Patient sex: F
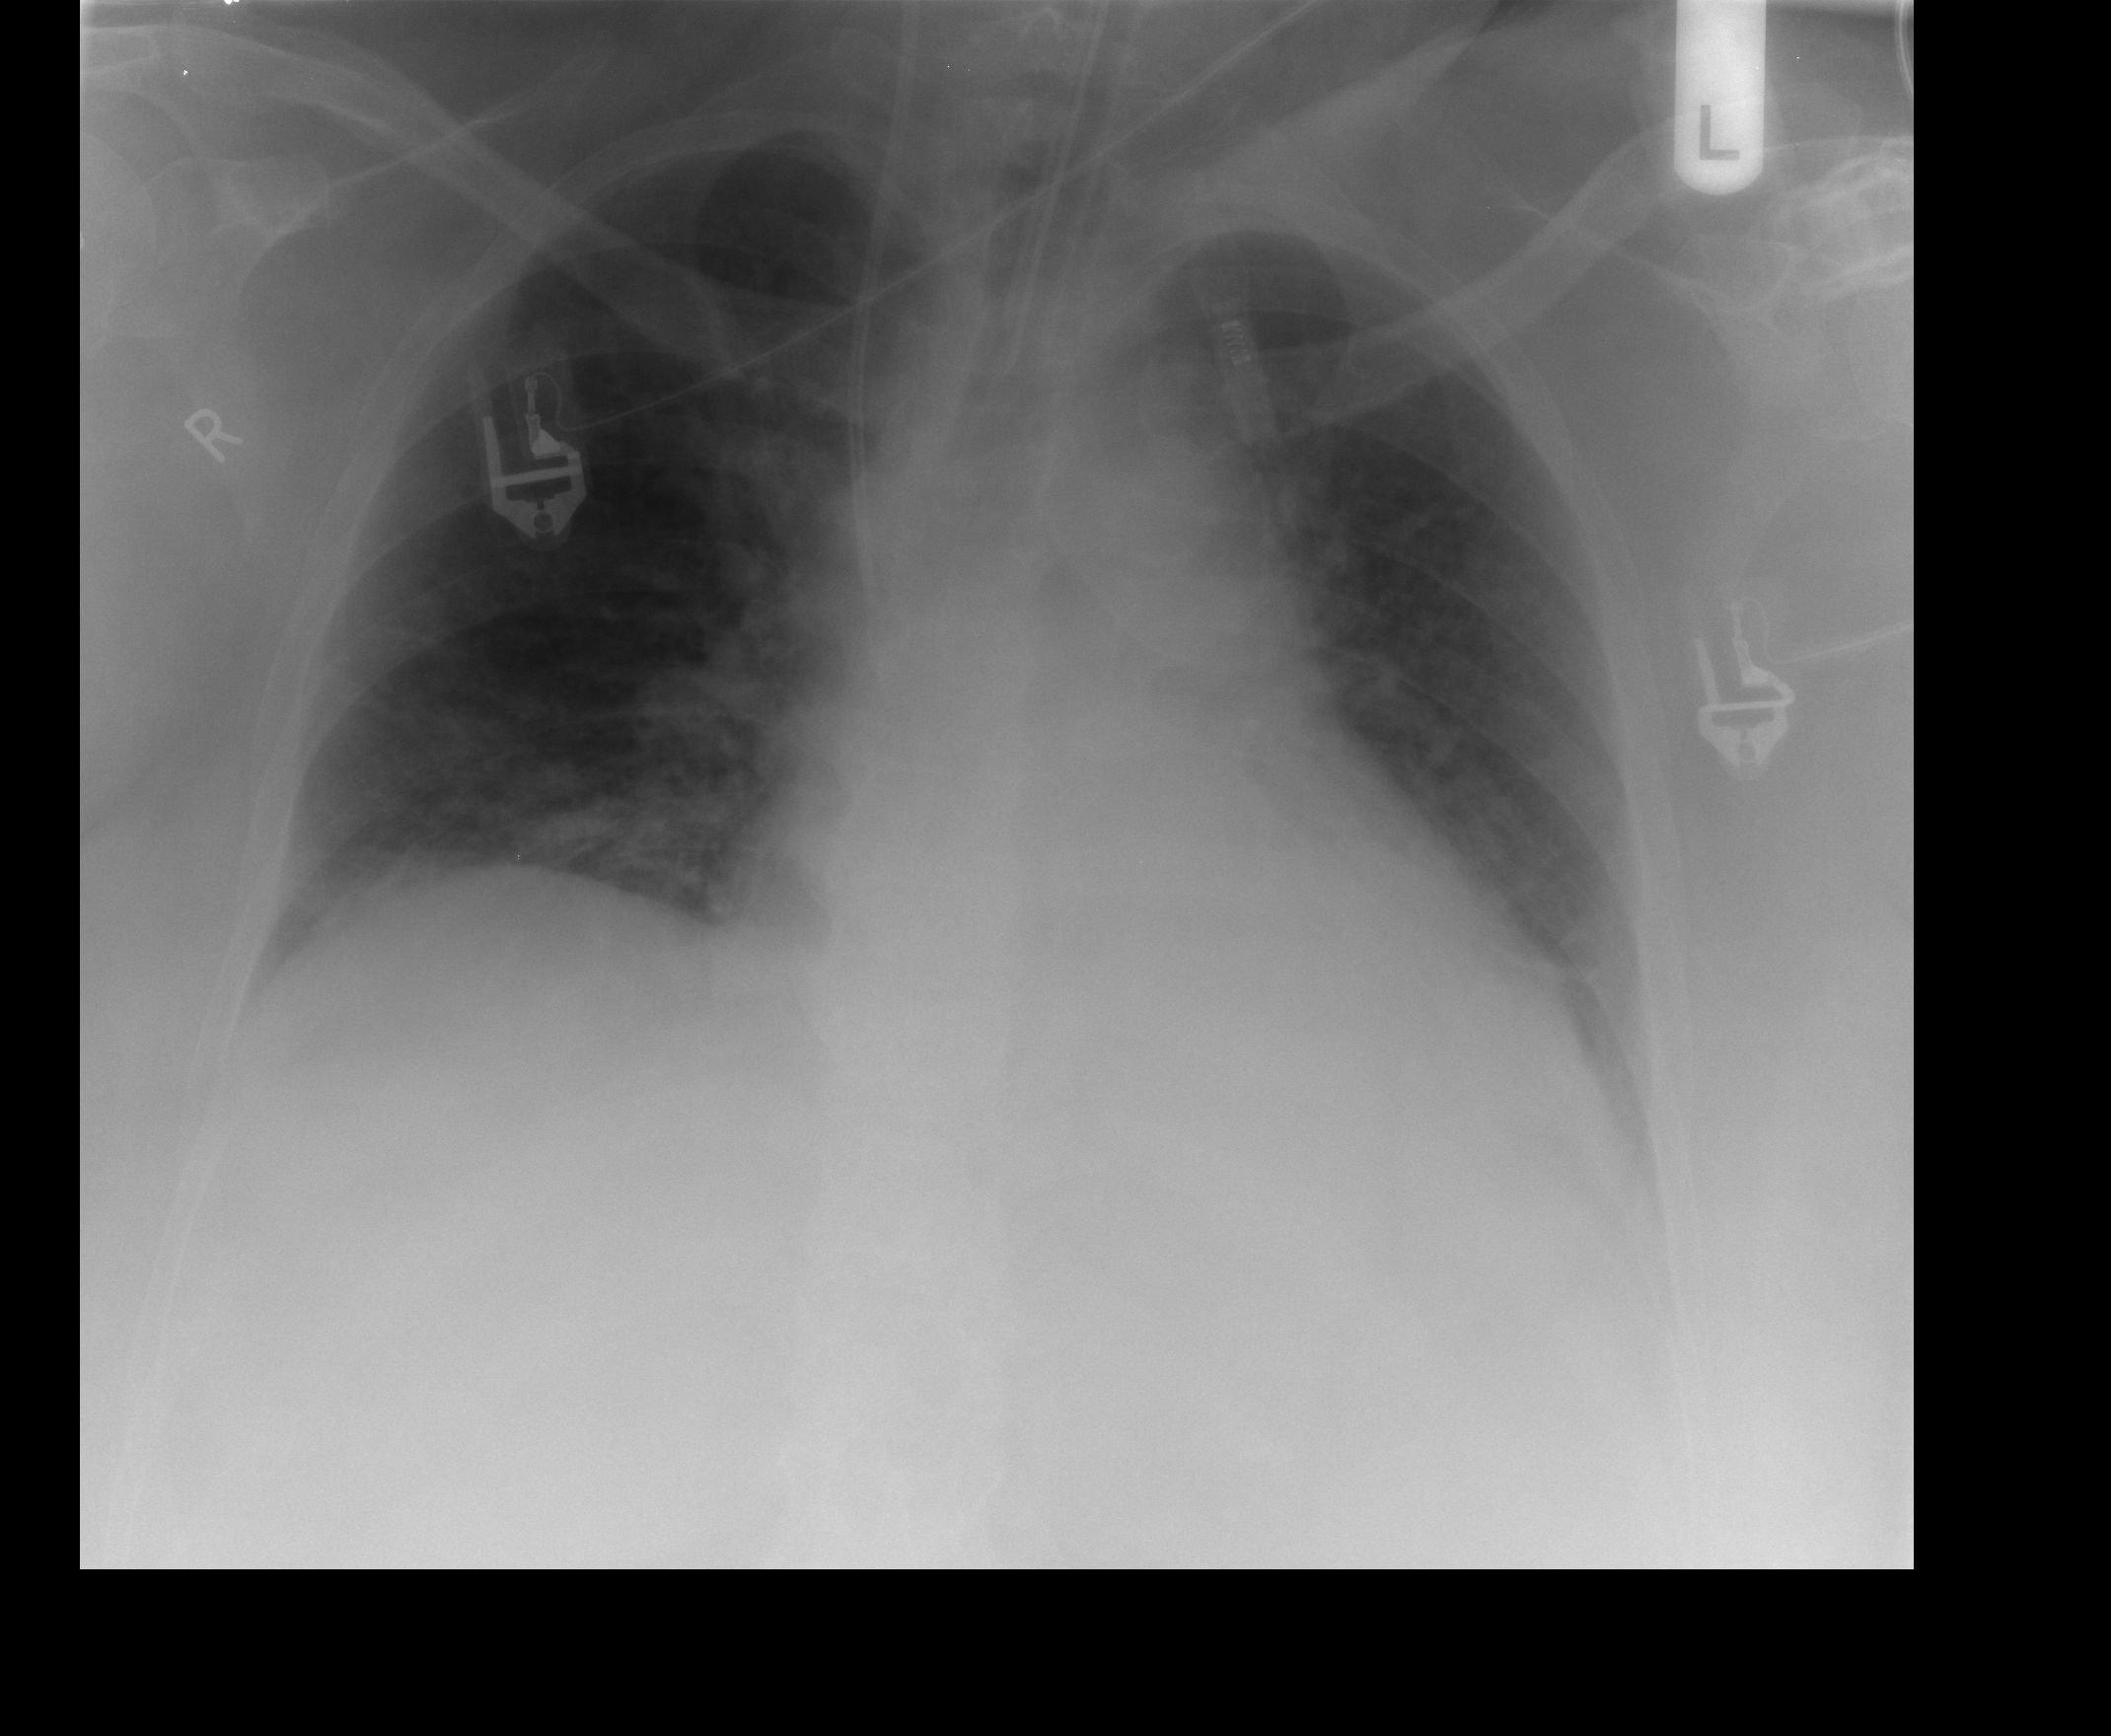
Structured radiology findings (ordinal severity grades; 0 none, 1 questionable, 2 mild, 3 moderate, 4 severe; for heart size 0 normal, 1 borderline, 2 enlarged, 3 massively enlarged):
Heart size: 2
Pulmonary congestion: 2
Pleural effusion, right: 0
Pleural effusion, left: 0
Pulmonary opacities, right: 2
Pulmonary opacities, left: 0
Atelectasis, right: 2
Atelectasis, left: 1